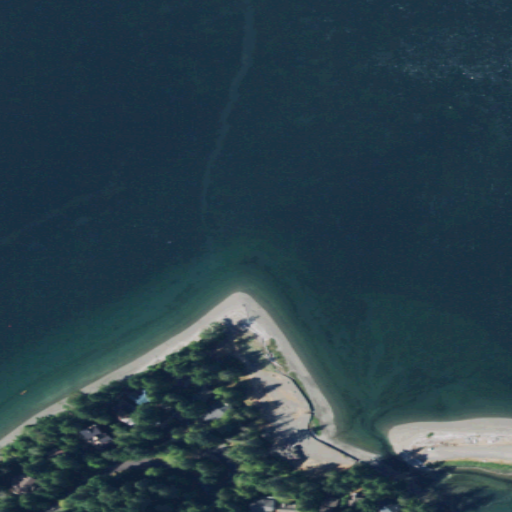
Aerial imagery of cape in Washington named Dougall Point containing open water, barren land, open development, low intensity development, evergreen forest, medium intensity development, and herbaceous wetlands